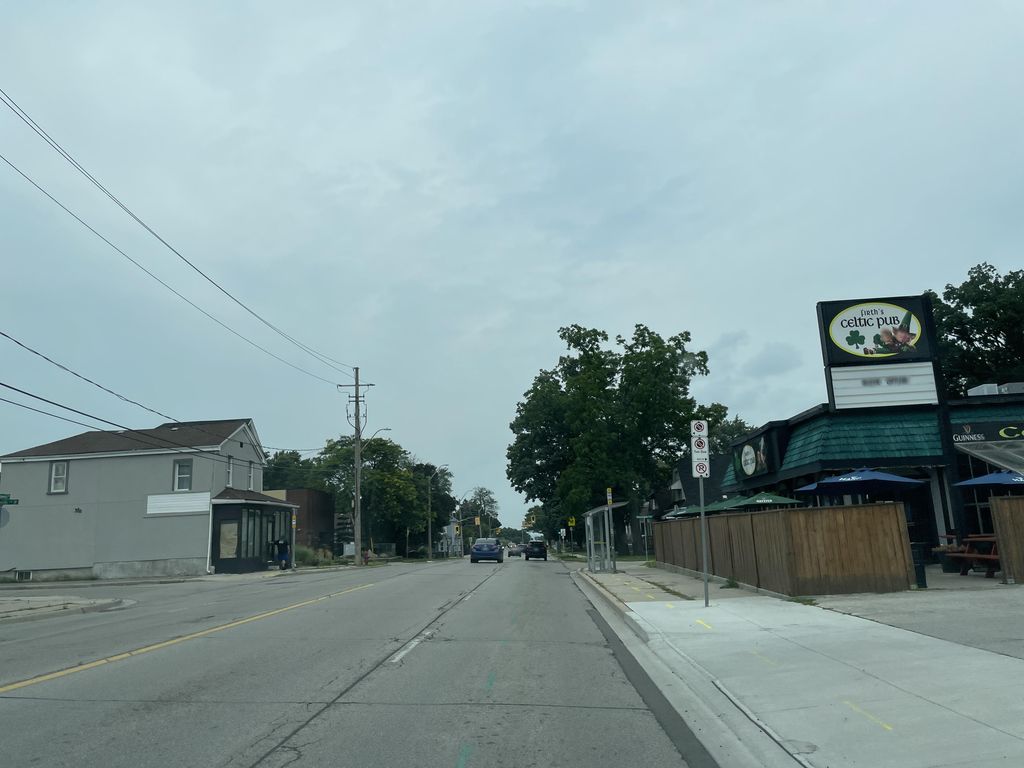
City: hamilton